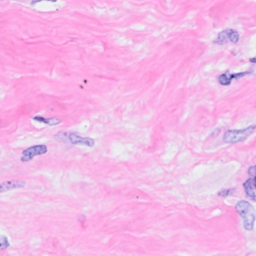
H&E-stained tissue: Breast